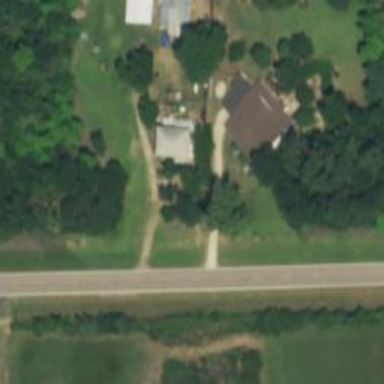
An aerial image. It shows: Driveway.